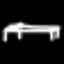
Label: bed